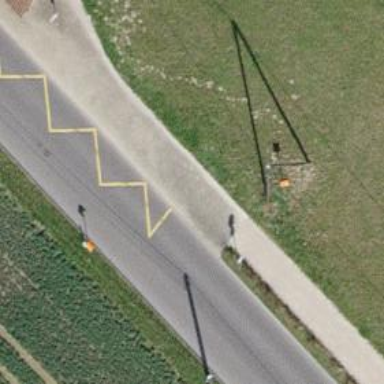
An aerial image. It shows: Asphalt sidewalk along the footway.